Question: I am not sure why my dropdown-menu, and my drop-down list width is not perfectly align. I set both of their width to be: 'width:300px;'
It looks like this right now :

Here is what I have in <URL>
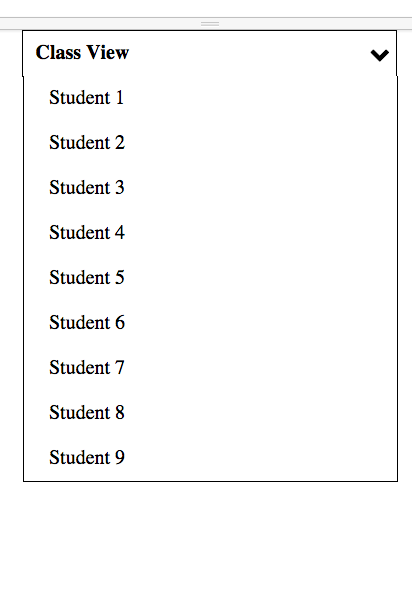
Answer: Since your '.dropdown' is inside the container '#dd', its initial x-axis wont be the same as the parent, if the parent has any of the css layout enhancement applied which effect its width, like 'border' or 'padding' etc.
To solve this, you shall have to negate the effect of that 'padding' or 'border', by applying a respective negative starting point on x-axis.
so just make the following change to your code.
'''
.wrapper-dropdown-1 .dropdown {
position: absolute;
top: 100%;
left: -1px; /* <--- This is the change */
right: 0;
background: white;
list-style: none;
font-weight: normal;
opacity: 0;
pointer-events: none;
width: 300px;
border-right: 1px solid black;
border-bottom: 1px solid black;
border-left: 1px solid black;
}
'''